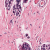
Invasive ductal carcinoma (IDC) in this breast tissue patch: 0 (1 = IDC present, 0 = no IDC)